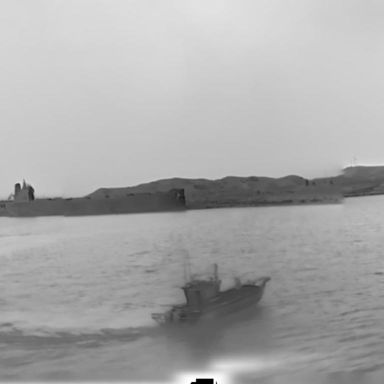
There is a fishing_boat in the infrared image.